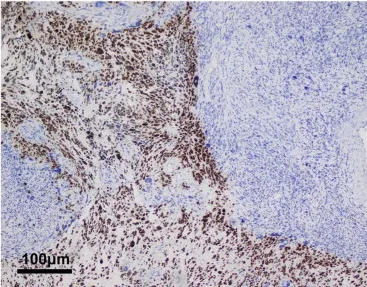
Pathology and immunohistochemistry revealing glioblastoma with a small focal area of gliosarcoma. Olig-2 was immunohistochemically positive in the tumor (100x).
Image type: pathology (immunostaining)